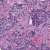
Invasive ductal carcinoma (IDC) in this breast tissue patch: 1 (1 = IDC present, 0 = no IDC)